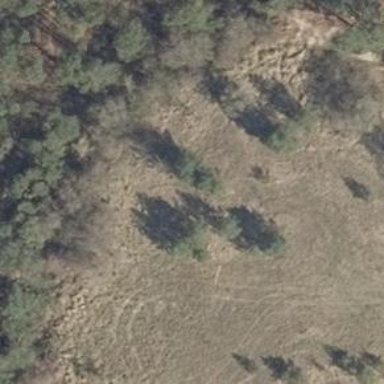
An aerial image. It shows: Hunting stand.